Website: lowes
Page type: billing-address
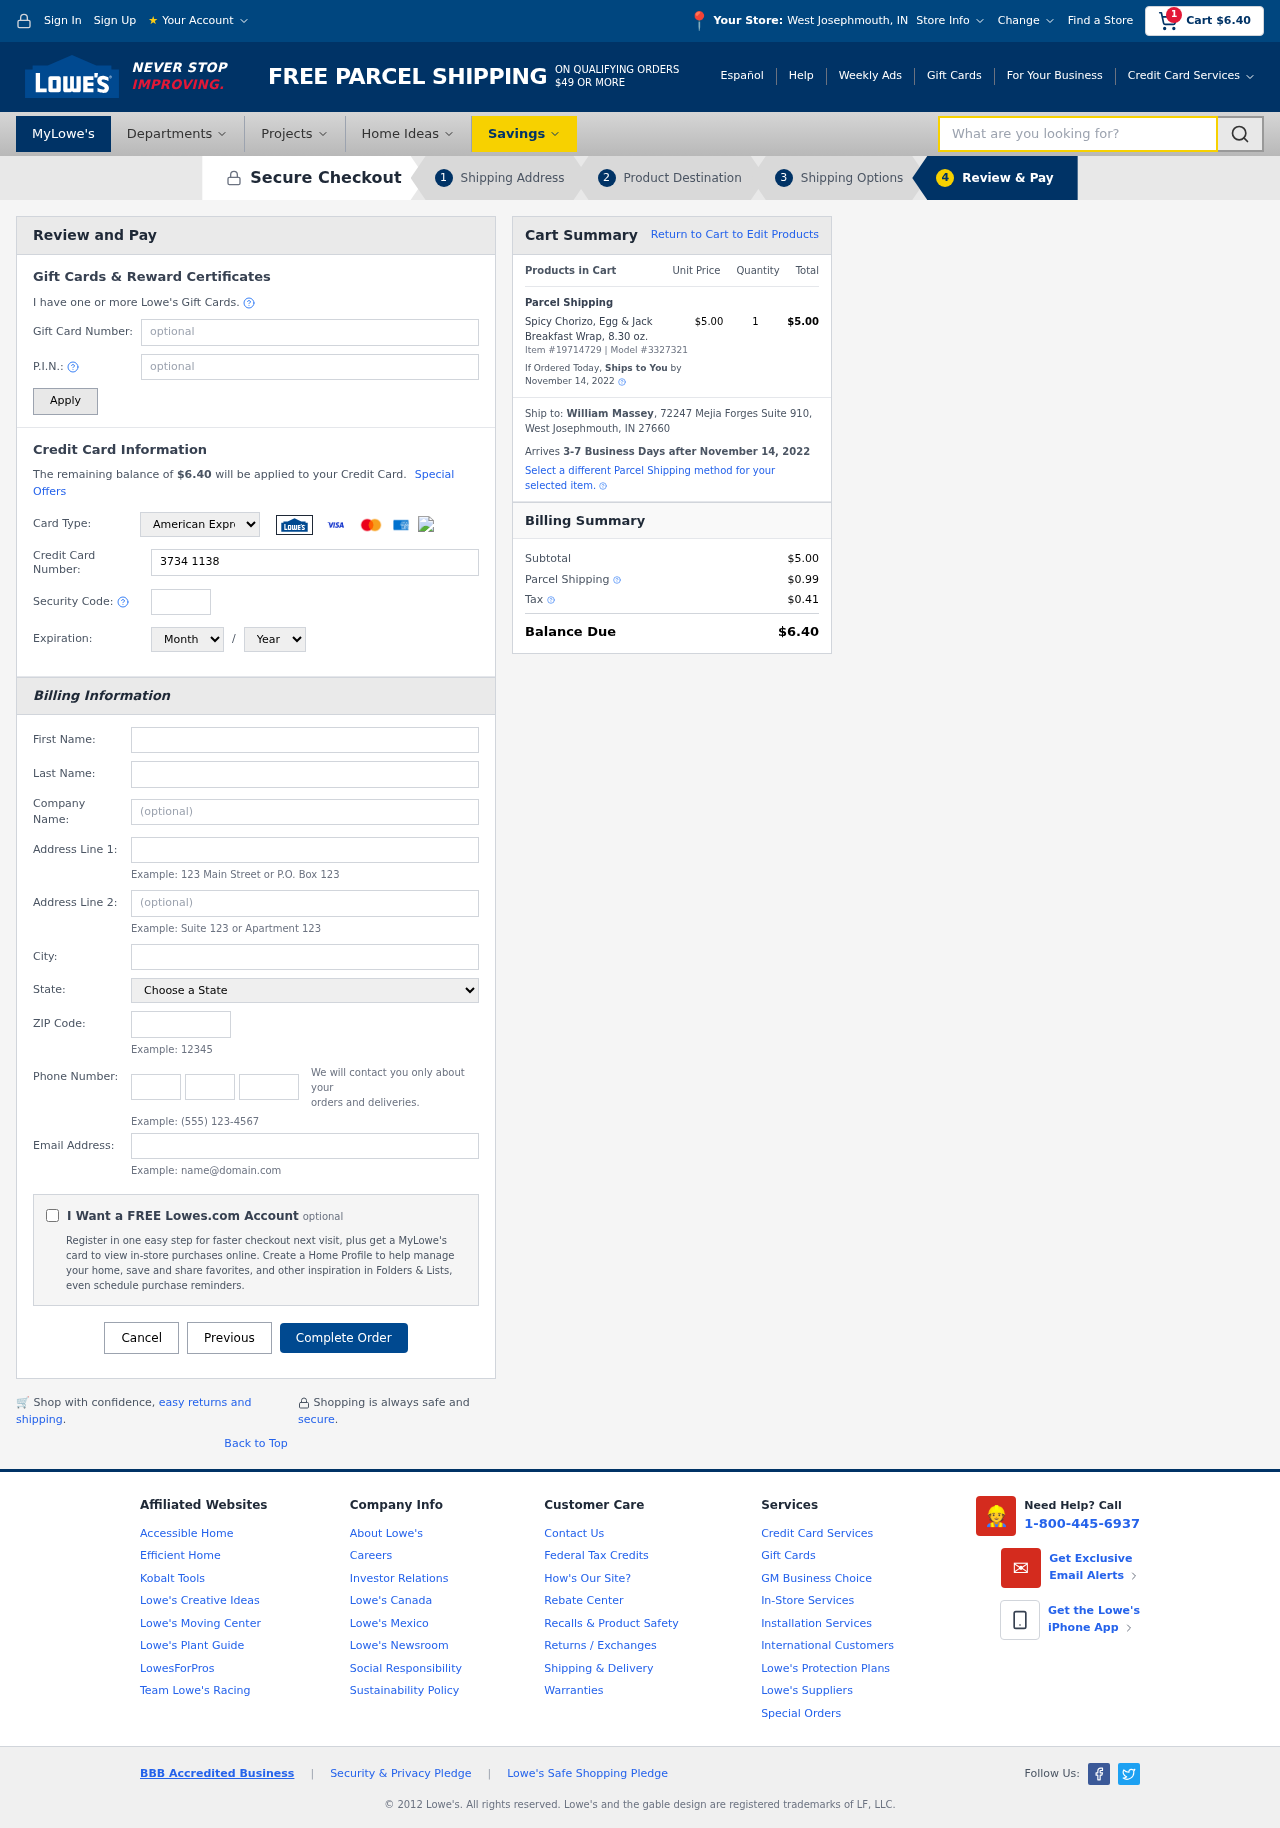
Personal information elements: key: PII_CARD_CVV
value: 3040
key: PII_CARD_EXPIRY_MONTH
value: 06
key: PII_CARD_EXPIRY_YEAR
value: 30
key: PII_CARD_NUMBER
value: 3734 1138 2543 666
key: PII_CARD_TYPE
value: American Express
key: PII_CITY
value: West Josephmouth
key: PII_CITY_STATE
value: West Josephmouth, IN
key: PII_EMAIL
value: william_massey@yahoo.com
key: PII_FIRSTNAME
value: William
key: PII_FULLNAME
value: William Massey
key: PII_LASTNAME
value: Massey
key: PII_PHONE_AREA
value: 753
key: PII_PHONE_PREFIX
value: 309
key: PII_PHONE_SUFFIX
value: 6545
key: PII_POSTCODE
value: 27660
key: PII_STATE
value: Indiana
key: PII_STREET
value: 72247 Mejia Forges Suite 910
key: PII_STREET2
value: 187 Thomas Gardens
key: PII_CITY_STATE_ZIP
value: West Josephmouth, IN 27660
Product elements: key: PRODUCT1_NAME
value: Spicy Chorizo, Egg & Jack Breakfast Wrap, 8.30 oz.
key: PRODUCT1_PRICE
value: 5
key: PRODUCT1_QUANTITY
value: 1
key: PRODUCT_ITEM_NUMBER
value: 19714729
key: PRODUCT_MODEL_NUMBER
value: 3327321
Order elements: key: ORDER_SUBTOTAL
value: $6.40
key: ORDER_TOTAL
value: $6.40
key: ORDER_SHIPPING_DATE
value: November 14, 2022
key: ORDER_SUBTOTAL
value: $5.00
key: ORDER_DELIVERY_DATE
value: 3-7 Business Days after November 14, 2022
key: ORDER_SHIPPING_DATE2
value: November 14, 2022
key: ORDER_SUBTOTAL2
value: $5.00
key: ORDER_SHIPPING_COST
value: $0.99
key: ORDER_TAX
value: $0.41
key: ORDER_TOTAL2
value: $6.40
Search elements: key: HEADER_SEARCH
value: What are you looking for?